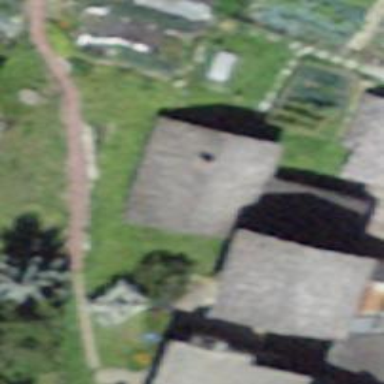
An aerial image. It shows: Building with tile roof.